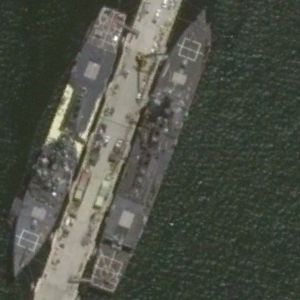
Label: destroyer